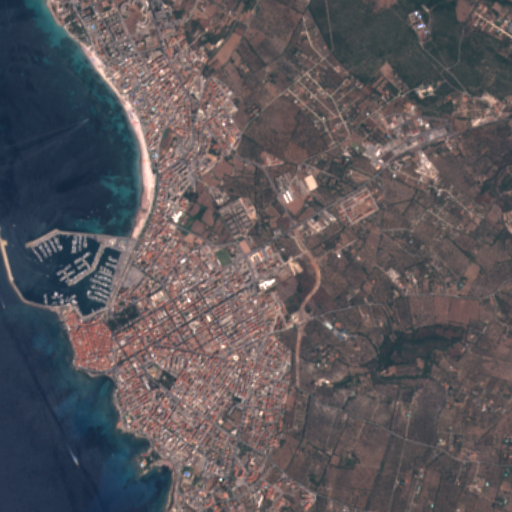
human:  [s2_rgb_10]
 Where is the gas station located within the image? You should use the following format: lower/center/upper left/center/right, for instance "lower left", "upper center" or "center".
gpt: The gas station is located in the center of the image.
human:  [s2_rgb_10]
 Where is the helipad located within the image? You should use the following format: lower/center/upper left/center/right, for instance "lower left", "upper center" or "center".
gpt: The helipad is located in the center right of the image.
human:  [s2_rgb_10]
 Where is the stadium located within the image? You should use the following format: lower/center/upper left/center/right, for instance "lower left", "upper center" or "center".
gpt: The stadium is located in the center of the image.
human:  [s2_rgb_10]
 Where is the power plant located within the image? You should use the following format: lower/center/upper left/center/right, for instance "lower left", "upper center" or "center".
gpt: There is no power plant in the image.